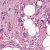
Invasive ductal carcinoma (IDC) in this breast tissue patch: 1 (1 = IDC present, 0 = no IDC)